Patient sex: F
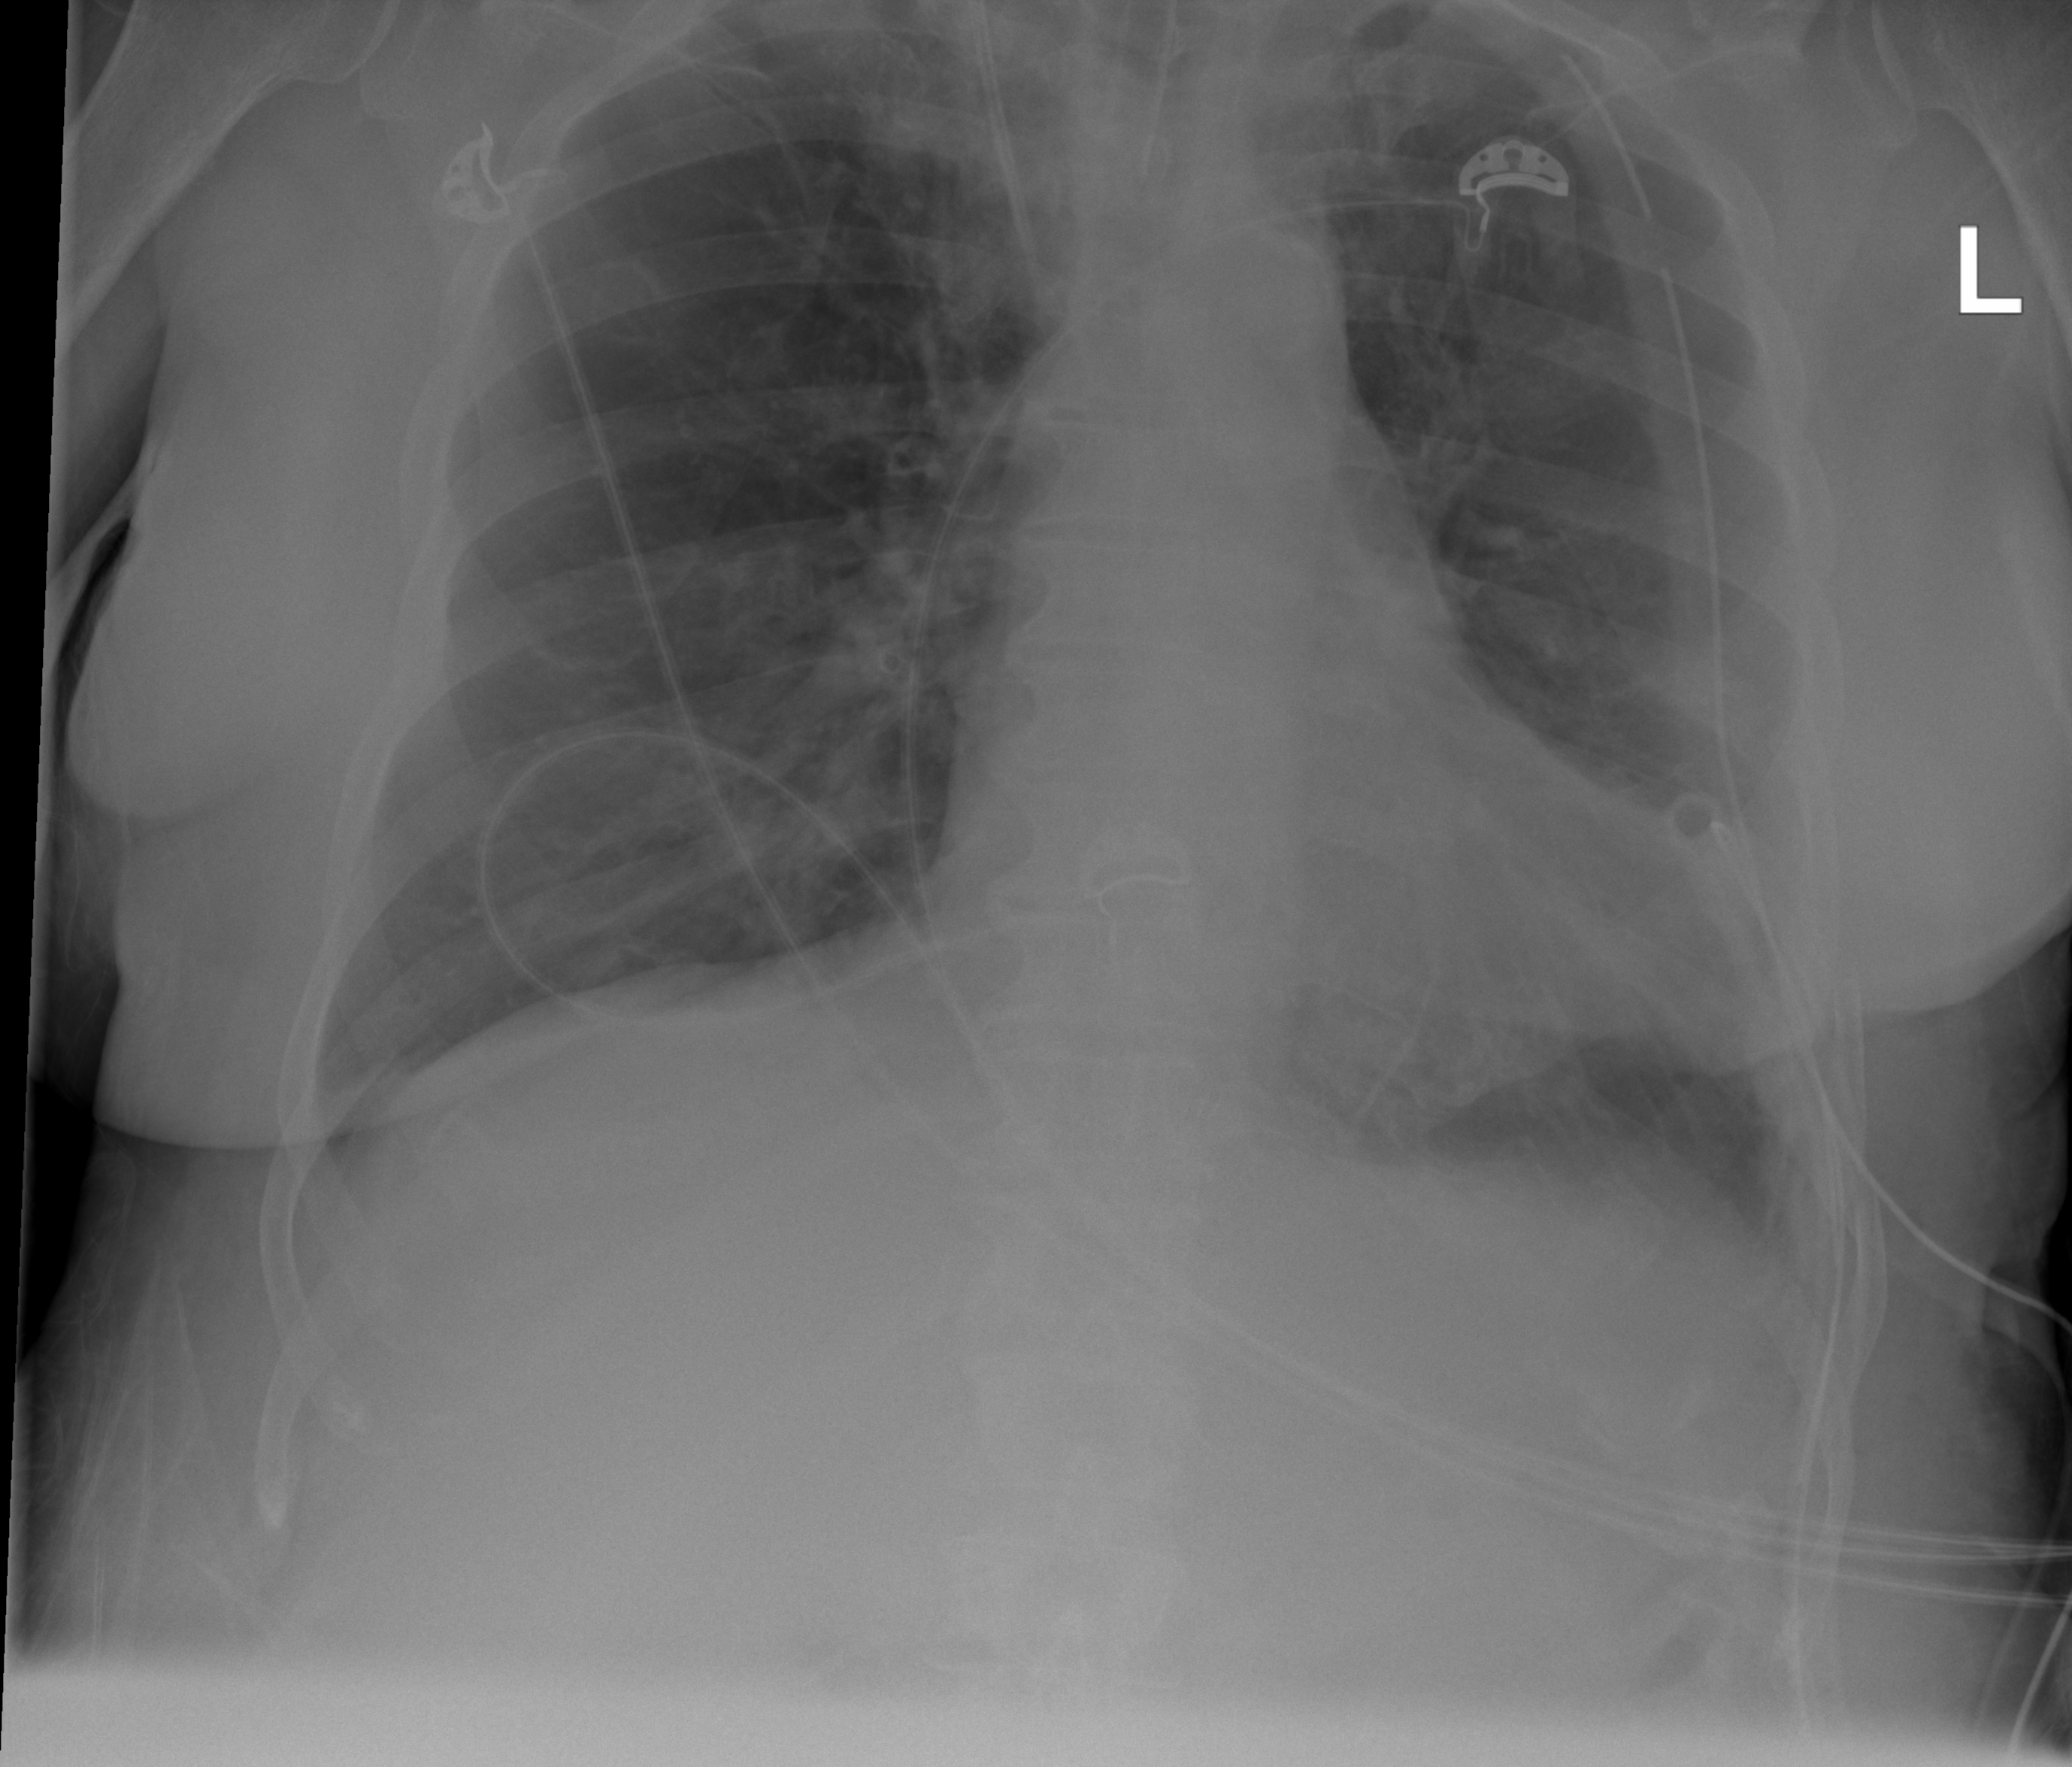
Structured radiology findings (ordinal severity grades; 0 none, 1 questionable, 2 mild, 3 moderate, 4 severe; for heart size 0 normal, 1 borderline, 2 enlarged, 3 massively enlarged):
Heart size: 2
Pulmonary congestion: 0
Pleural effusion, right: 0
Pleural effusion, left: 2
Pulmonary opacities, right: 0
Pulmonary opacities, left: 0
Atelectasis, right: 2
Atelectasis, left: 2